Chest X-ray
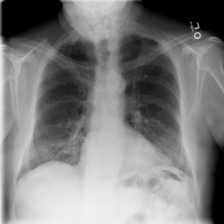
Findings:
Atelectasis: negative
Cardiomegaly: negative
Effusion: negative
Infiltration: negative
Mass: negative
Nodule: negative
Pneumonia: negative
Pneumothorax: negative
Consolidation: negative
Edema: negative
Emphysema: negative
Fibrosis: positive
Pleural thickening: positive
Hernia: negative